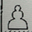
Piece: wP